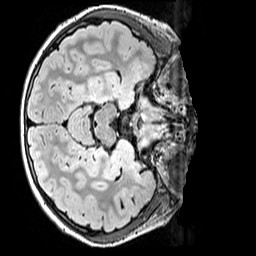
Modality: FLAIR
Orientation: axial
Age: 9
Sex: male
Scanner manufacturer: siemens
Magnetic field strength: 3 T
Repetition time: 5 s
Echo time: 0.388 s